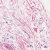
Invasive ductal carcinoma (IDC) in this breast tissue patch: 0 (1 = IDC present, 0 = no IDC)